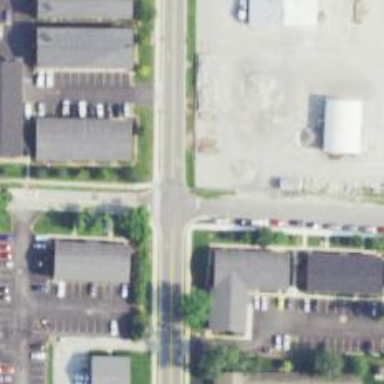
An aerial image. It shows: Asphalt footway crossing.